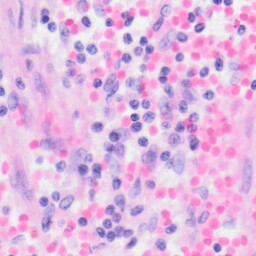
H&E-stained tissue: Kidney